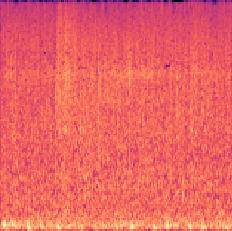
Sound class: Rain